Field crop: maize
Growth stage: 1
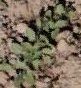
Species: convolvulus